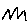
Label: zigzag